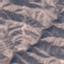
Land use / land cover: HerbaceousVegetation